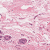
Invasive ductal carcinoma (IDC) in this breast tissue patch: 0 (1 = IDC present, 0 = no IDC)